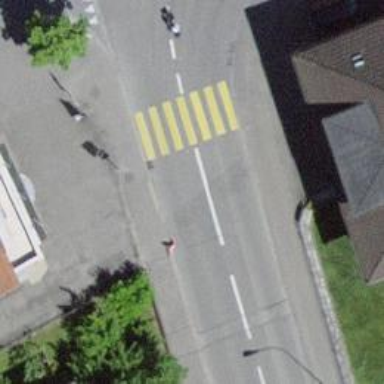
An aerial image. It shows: Uncontrolled road crossing.